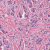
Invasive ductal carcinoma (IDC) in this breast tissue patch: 1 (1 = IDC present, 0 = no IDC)